Current action and preconditions to check: trajectory_clear

Your task: For each precondition in the list above, predict whether it will hold at this action.

Consider the current scene as observed from the mobile robot's camera, and analyze the predicted future states of all dynamic agents (e.g., people, animals, vehicles, or any moving entities) within the NEXT SECOND.

IMPORTANT: Only answer "very likely" if you are absolutely certain—based on strong, clear evidence—that a dynamic agent will violate the precondition in the predicted future state. Do NOT answer "very likely" for unlikely, ambiguous, or low-probability risks.

Ask yourself for each precondition: Is there a high probability, with clear and convincing evidence, that the predicted future states of any dynamic agent will interfere with the predicted future state of the currently executing action within the NEXT SECOND, causing that precondition to fail?

Assess the risk level based on these predictions. Use "likely" or "very likely" if motions create a clear risk of interference.

Use "neutral" or "improbable" if agents are nearby but their predicted paths are clearly diverging or non-conflicting.

Failure Risk Categories: "very improbable", "improbable", "neutral", "likely", "very likely"

Answer Format: Output ONLY the probability_of_failure value from these categories: "very improbable", "improbable", "neutral", "likely", "very likely"

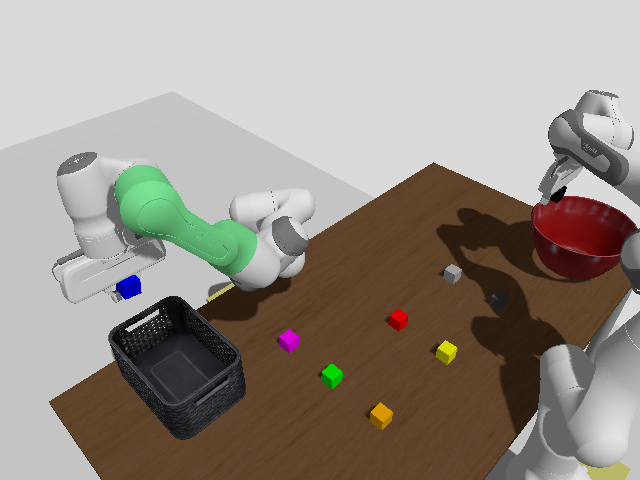

Answer: very improbable